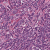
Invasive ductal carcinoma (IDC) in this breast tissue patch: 1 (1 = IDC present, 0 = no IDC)